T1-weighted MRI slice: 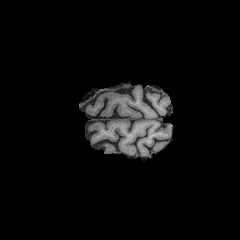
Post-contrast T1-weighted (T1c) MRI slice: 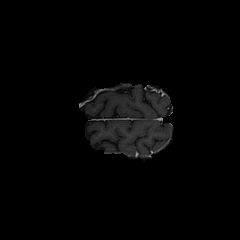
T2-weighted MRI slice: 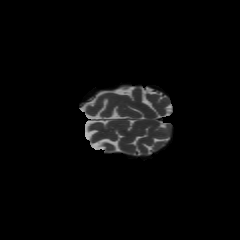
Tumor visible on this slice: no